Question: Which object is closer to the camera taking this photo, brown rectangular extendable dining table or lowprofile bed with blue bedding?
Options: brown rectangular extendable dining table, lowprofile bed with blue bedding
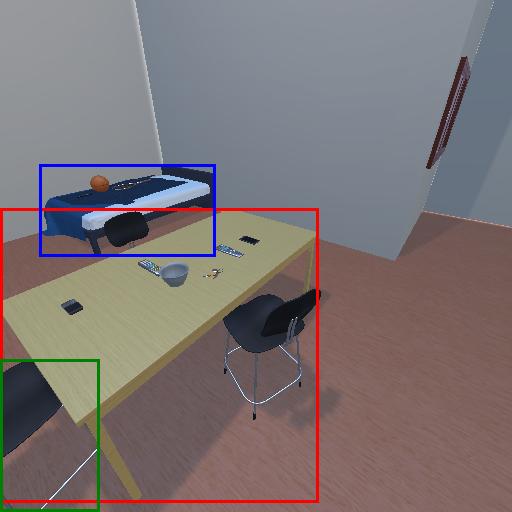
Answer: brown rectangular extendable dining table